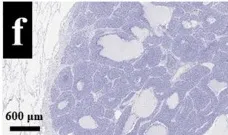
Synaptophysin.
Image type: pathology (immunostaining)